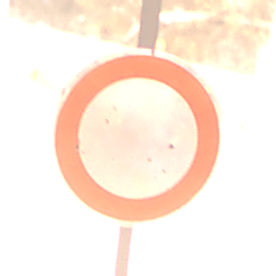
Verkehrszeichen: VerbotFahrzeugeAllerArt
Umgebung: Outdoor, Urban
Tageszeit: Night
Wetter: Overcast
Licht: Artificial
Jahreszeit: Winter
Kontrast: MediumContrast